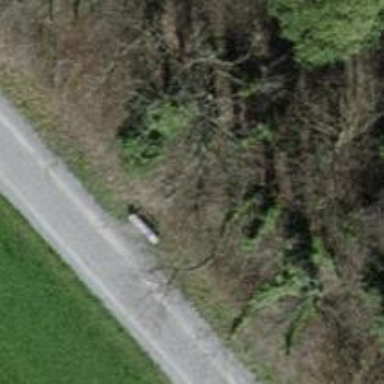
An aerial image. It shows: Brown bench in the vicinity.